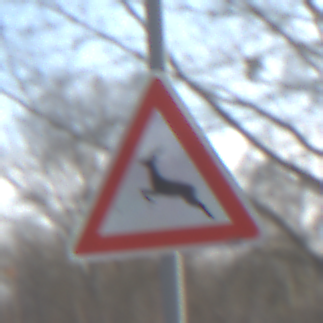
Verkehrszeichen: WildwechselRechts
Umgebung: Outdoor, Nature
Tageszeit: MorningAfternoon
Wetter: PartlyCloudy
Licht: Natural
Jahreszeit: NotSpecified
Kontrast: HighContrast